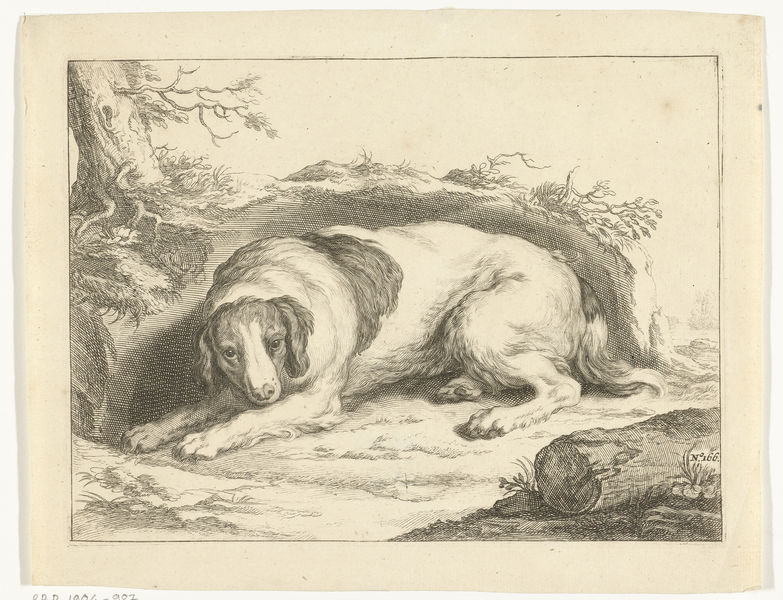
Titel: Spaniël
Künstler: Frederick Bloemaert
Standort: Amsterdam
Institution: Rijksmuseum
Schlagwörter: baum, blätter, gras, hund, tier, ast, zweige, fell, schwanz, wurzeln, schnauze, schlappohren, pfoften